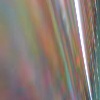
Label: sunburn